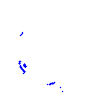
Particle: kaon